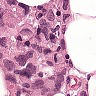
Metastatic tissue present: yes